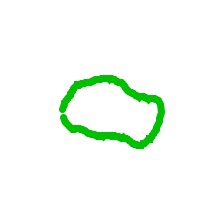
Shape: circle